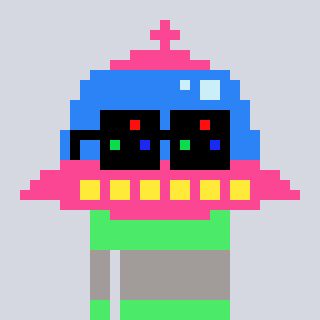
a pixel art character with square black sunglasses, a ufo-shaped head and a teal-colored body on a cool background